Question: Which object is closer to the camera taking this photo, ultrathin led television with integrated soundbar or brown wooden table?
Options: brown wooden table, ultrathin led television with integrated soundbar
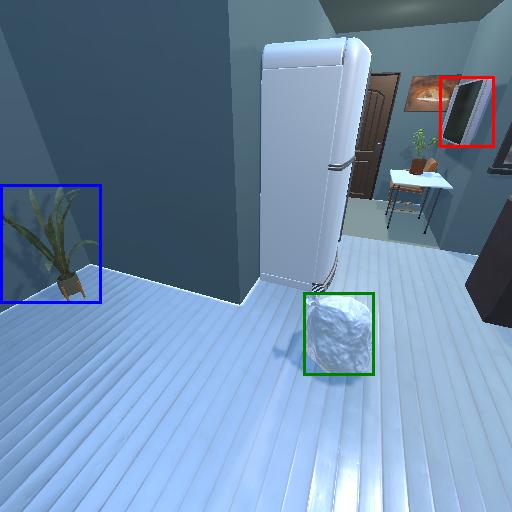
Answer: brown wooden table